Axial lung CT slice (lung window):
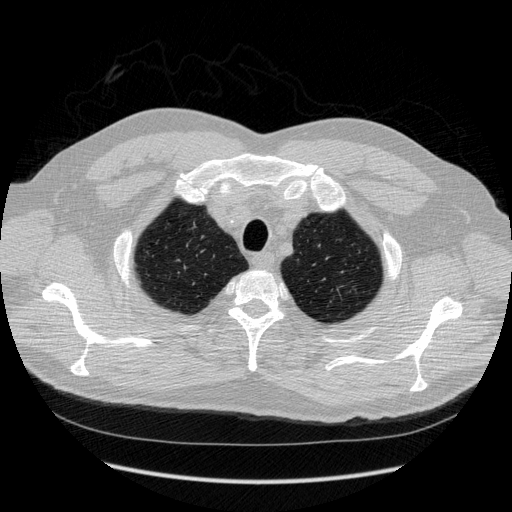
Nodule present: no